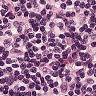
Metastatic tissue present: no